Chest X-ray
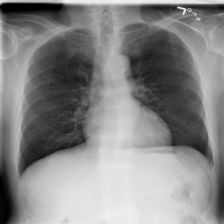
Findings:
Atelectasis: negative
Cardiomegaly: negative
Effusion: negative
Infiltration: negative
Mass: negative
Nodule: negative
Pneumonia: negative
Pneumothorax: negative
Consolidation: negative
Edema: negative
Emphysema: negative
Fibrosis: negative
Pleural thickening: negative
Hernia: negative